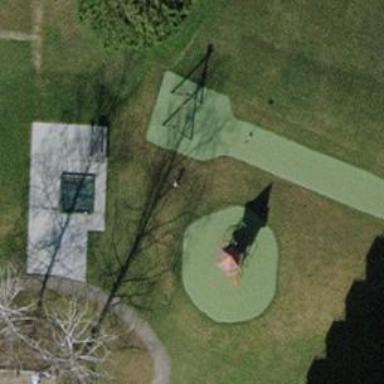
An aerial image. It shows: Playground area for leisure land.